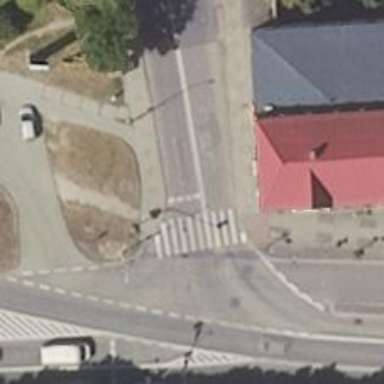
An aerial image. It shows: Road with traffic signals for signaling.